A spectrogram of one vibration snapshot from a rotating bearing is shown (time on one axis, frequency on the other). Diagnose the bearing from this image, choosing from: normal, inner_race, outer_race, ball.
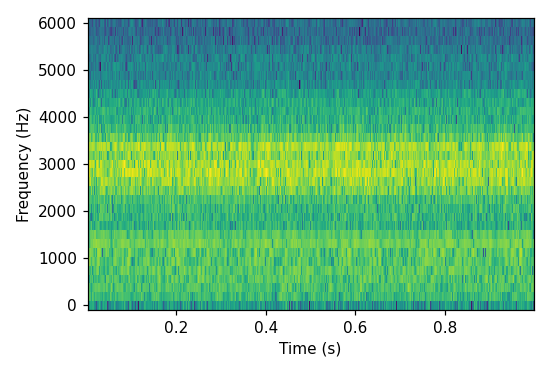
Answer: ball